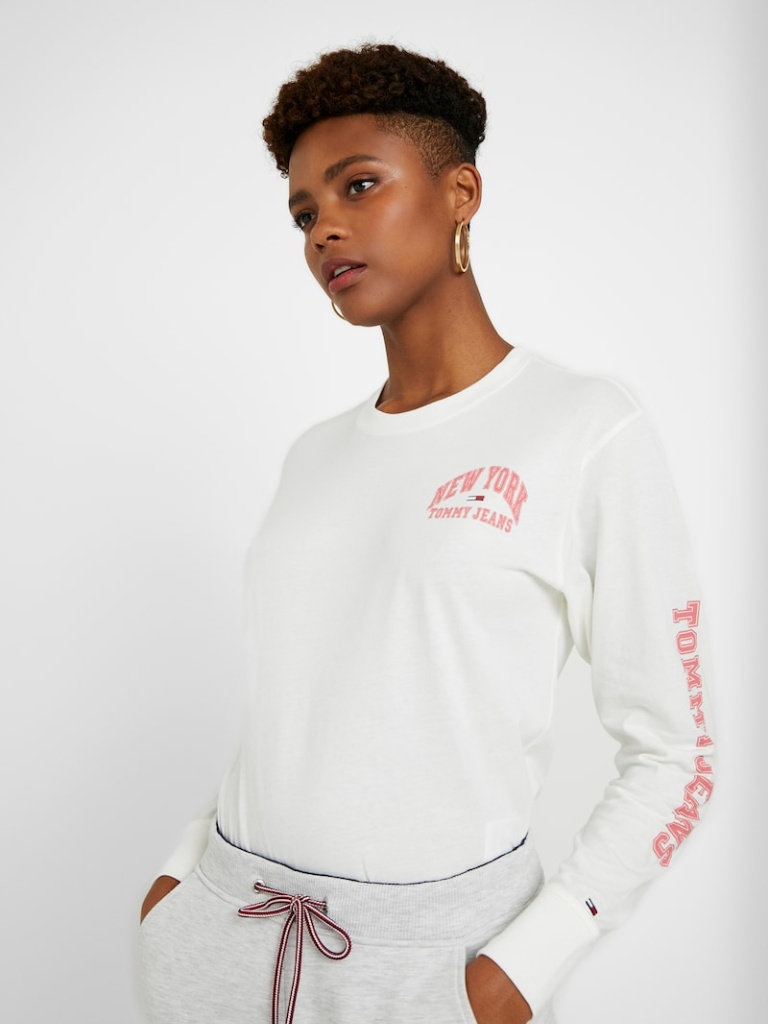
cotton relaxed a long-sleeved with the sleeves down waist length Fully Tucked in crew t-shirt